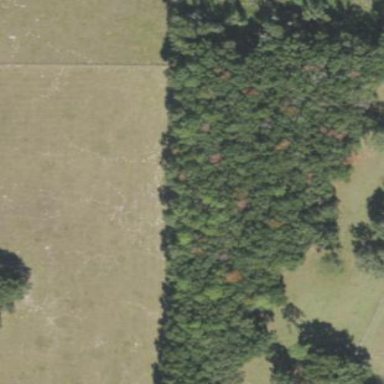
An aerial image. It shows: Woodland consisting mainly of needle-leaved trees.